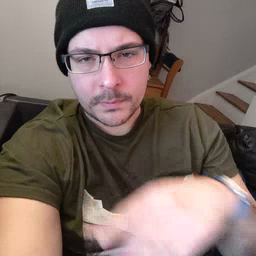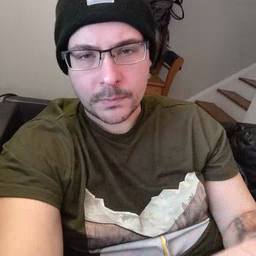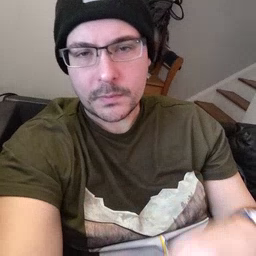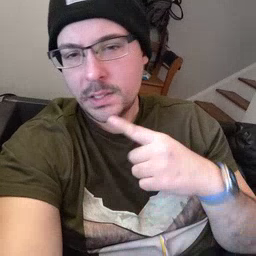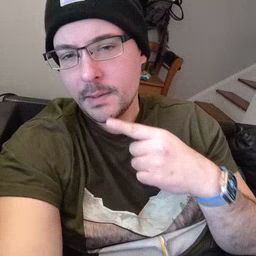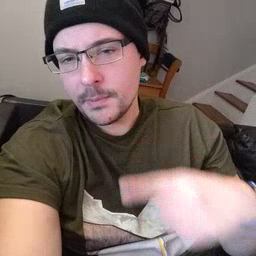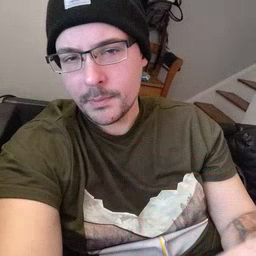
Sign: say